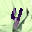
Label: 4